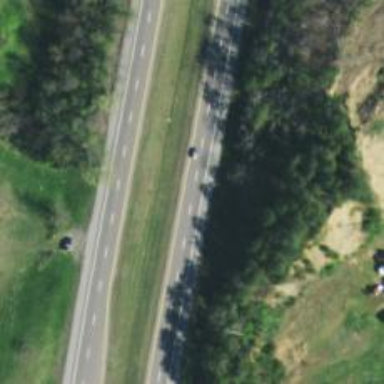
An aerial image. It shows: This image shows trunk highway that functions as expressway.